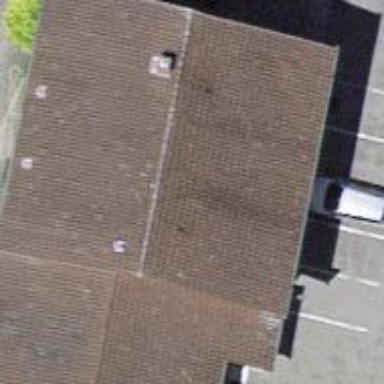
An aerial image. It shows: Restaurant.